Question: I have to write a code to access hidden disk partitions/volumes using c# or c++.
But could not find any help reference on the matter.
As a hidden volume, it does not contain a "Disk Letter", so you can't just type "C:" and access it.
A example would be the "recovery partition" that comes with Windows. You can't see it on explorer but it is there.
My application will write and read data from thoose partitions and I have to find a way of doing something like "c:" for thoose.

In the above image, volumes 5 and 6 are hidden partitions.
I have found this link on stackoverflow but it only "list" de partitions:
<URL>
The problem is: even using WMI as suguested I could't find how to filter the the Volume when looking for files.
Example, 'select * from win32_DataFile' will list all Files in the machine.
I think should be a way of filtering the Volumes using their ID(or name).
Something like:
'''
select * from win32_DataFile
where volumeId = '\?\Volume{2d5f3a68-75f5-44c4-aa42-716b45811916}'
'''
Or a more beautiful way like:
'''
var files = Directory.GetFiles(@"\?\Volume{6ff7748e-78db-4838-8896-254b074918f5}");
'''
Also, I found a excelent awenser in about Partitions and Volumes (their are not the same thing)
<URL>
As awensered by Harry, using "\.\Volume...." was a good way to recovery files. But I could not find a way to write(create) a new file using c#.
The best approch so far is using pinvoke to c++ CreateFile method/handle.
---
Any advice?
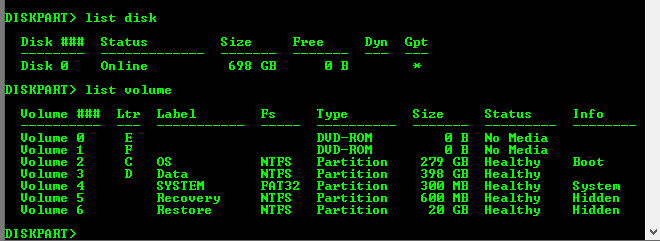
Answer: The <URL> returns a path to the root of each volume on the system.
For example, this code prints the path to the first volume, and the name of the first file in the root directory of that volume:
'''
HANDLE h1, h2;
wchar_t volpath[4096];
WIN32_FIND_DATA find_data;
h1 = FindFirstVolume(volpath, _countof(volpath));
printf("%ws
", volpath);
wcscat_s(volpath, _countof(volpath), L"*.*");
h2 = FindFirstFile(volpath, &find_data);
printf("%ws
", find_data.cFileName);
'''
(In production code, you would need to add error checking, etc.)
FindFirstVolume returns a path like this: '\?\Volume{6ff7748e-78db-4838-8896-254b074918f5}\'
If you're using the Win32 API (CreateFile, etc.) in C++ you can use that path directly, but due to a bug or limitation in .NET it doesn't work with file management classes such as Directory.GetFiles(). (You could P/Invoke to the Win32 API, of course, but that's awkward.)
Instead, you can work around the problem by replacing the question mark that appears at the beginning of the path with a dot:
'''
var files = Directory.GetFiles(@"\.\Volume{6ff7748e-78db-4838-8896-254b074918f5}");
'''